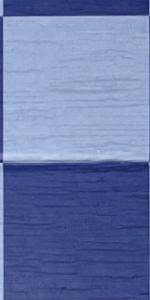
Label: Empty